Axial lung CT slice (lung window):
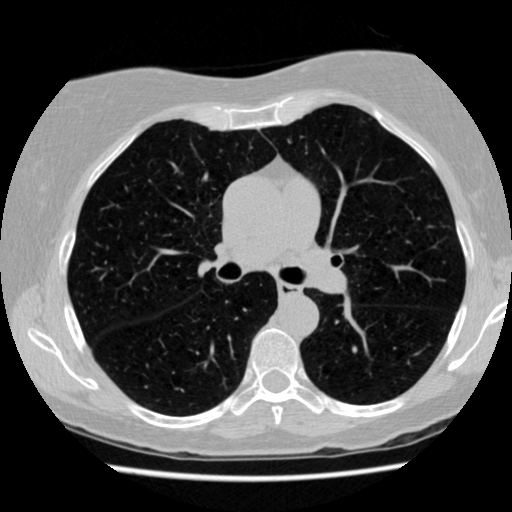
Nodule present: no